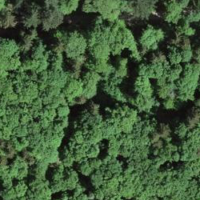
EUNIS habitat code: 41
Species observed at this site:
Lathyrus vernus